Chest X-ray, PA view. Patient: 59 years old, sex M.
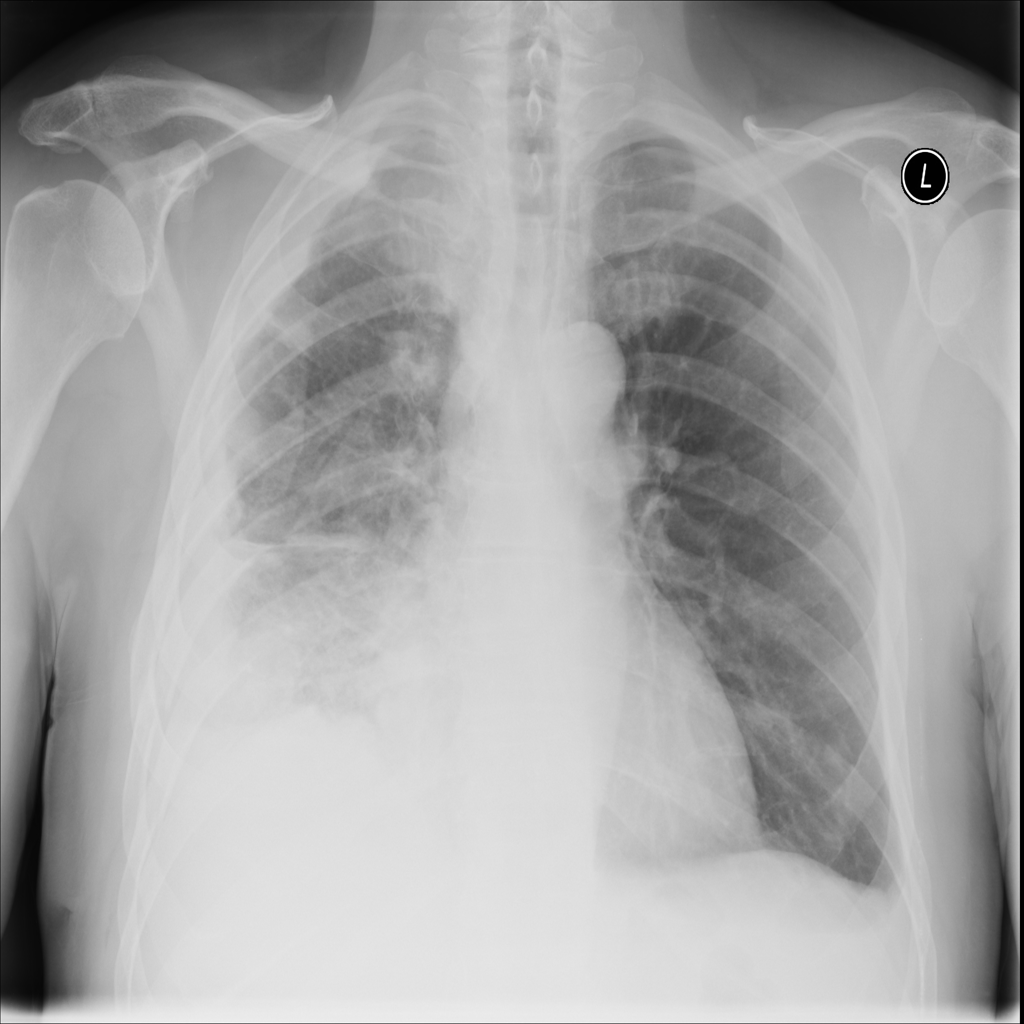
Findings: Effusion, Infiltration